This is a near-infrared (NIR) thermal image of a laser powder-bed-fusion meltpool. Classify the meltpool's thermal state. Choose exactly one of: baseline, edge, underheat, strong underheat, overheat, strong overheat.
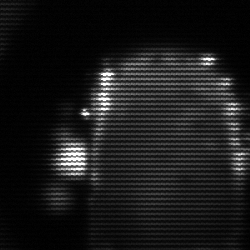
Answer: baseline